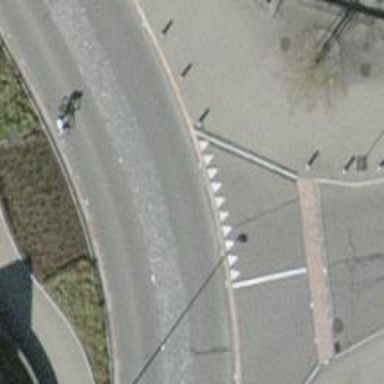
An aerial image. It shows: Secondary road with separate asphalt sidewalks.